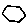
Label: hexagon